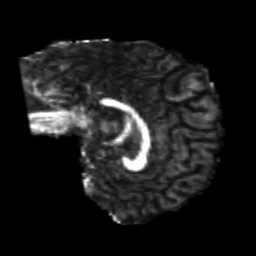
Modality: FA
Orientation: sagittal
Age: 20
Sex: male
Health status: healthy
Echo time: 0.074 s